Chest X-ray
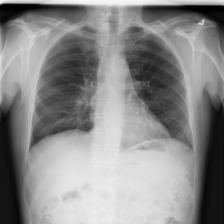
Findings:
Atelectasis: negative
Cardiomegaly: negative
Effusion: negative
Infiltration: negative
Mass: negative
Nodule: negative
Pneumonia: negative
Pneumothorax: negative
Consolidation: negative
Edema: negative
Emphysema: negative
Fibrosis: negative
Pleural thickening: negative
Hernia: negative